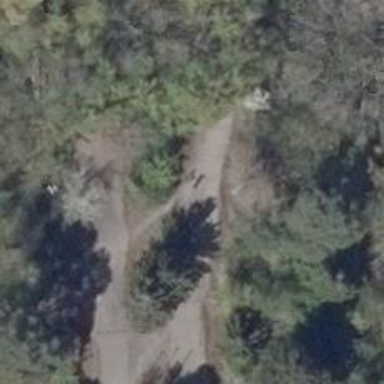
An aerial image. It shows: Historic road bridge with asphalt surface.